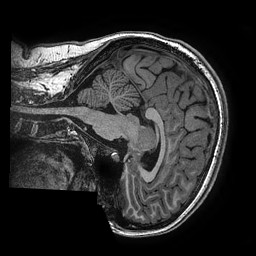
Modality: T1w
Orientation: sagittal
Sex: female
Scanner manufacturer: ge
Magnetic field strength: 3 T
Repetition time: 0.0077 s
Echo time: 0.003436 s